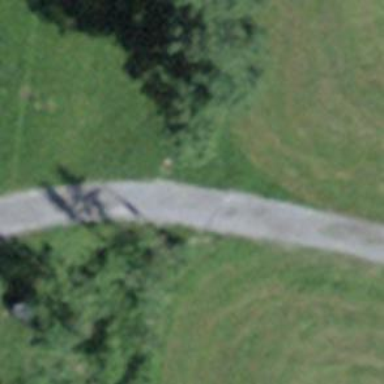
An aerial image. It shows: Swing gate.